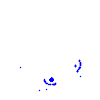
Particle: kaon